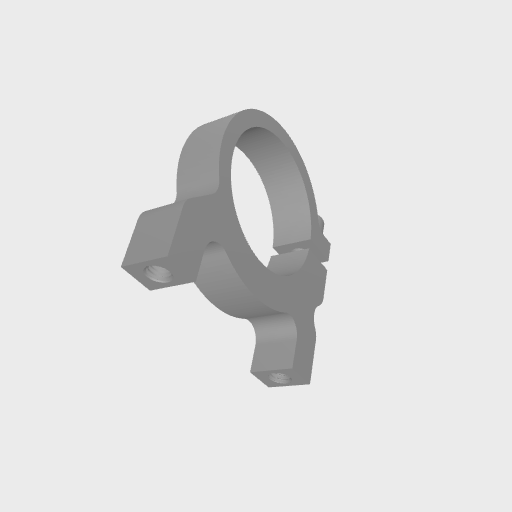
Part: Side1Post2ClampingMount25ID